Question: In my UITableView, I set the separator color like this:
'''
- (void)viewDidLoad {
...
self.tableView.separatorColor = [UIColor lightGrayColor];
...
}
'''
And I set the color of the footer like this:
'''
- (UIView *)tableView:(UITableView *)tableView viewForFooterInSection:(NSInteger)section {
UITableViewHeaderFooterView *footerView = [[UITableViewHeaderFooterView alloc]
initWithFrame:(CGRect){0, 0, 320, 1}];
footerView.contentView.backgroundColor = [UIColor lightGrayColor];
return footerView;
}
'''
However, the footer view's color is always darker than the separator's color, like this:

How do I get them to be the exact same color? Thanks.
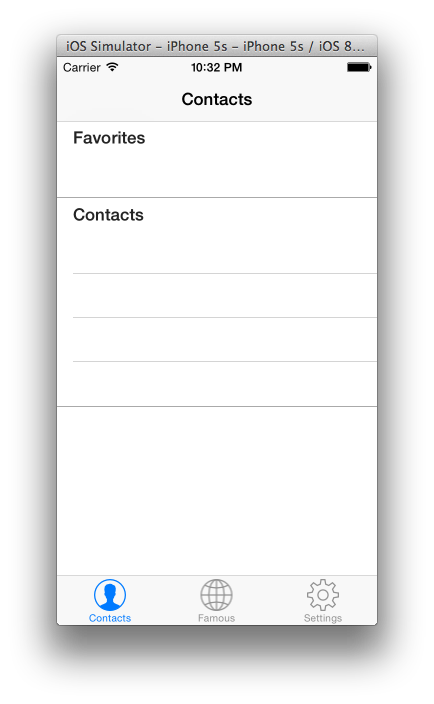
Answer: From iOS 6.0 onwards, you can use the below mentioned 'UITableView's' delegate method to change the color of the footer view's background-
'''
- (void)tableView:(UITableView *)tableView willDisplayFooterView:(UIView *)view forSection:(NSInteger)section
{
//Set the background color of the View
view.tintColor = [UIColor blueColor];
}
'''